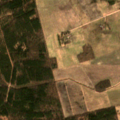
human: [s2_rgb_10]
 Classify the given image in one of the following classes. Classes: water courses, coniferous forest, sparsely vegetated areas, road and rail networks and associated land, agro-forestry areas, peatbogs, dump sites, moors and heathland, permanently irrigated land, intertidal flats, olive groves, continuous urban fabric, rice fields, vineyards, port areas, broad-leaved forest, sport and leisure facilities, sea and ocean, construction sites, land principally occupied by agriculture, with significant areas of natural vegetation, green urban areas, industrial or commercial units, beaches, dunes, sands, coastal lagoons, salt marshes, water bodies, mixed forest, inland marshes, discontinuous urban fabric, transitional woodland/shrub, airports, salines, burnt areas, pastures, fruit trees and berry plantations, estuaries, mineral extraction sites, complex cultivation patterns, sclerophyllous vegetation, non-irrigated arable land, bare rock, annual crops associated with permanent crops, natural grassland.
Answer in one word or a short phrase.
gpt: non-irrigated arable land, complex cultivation patterns, land principally occupied by agriculture, with significant areas of natural vegetation, broad-leaved forest, coniferous forest, mixed forest